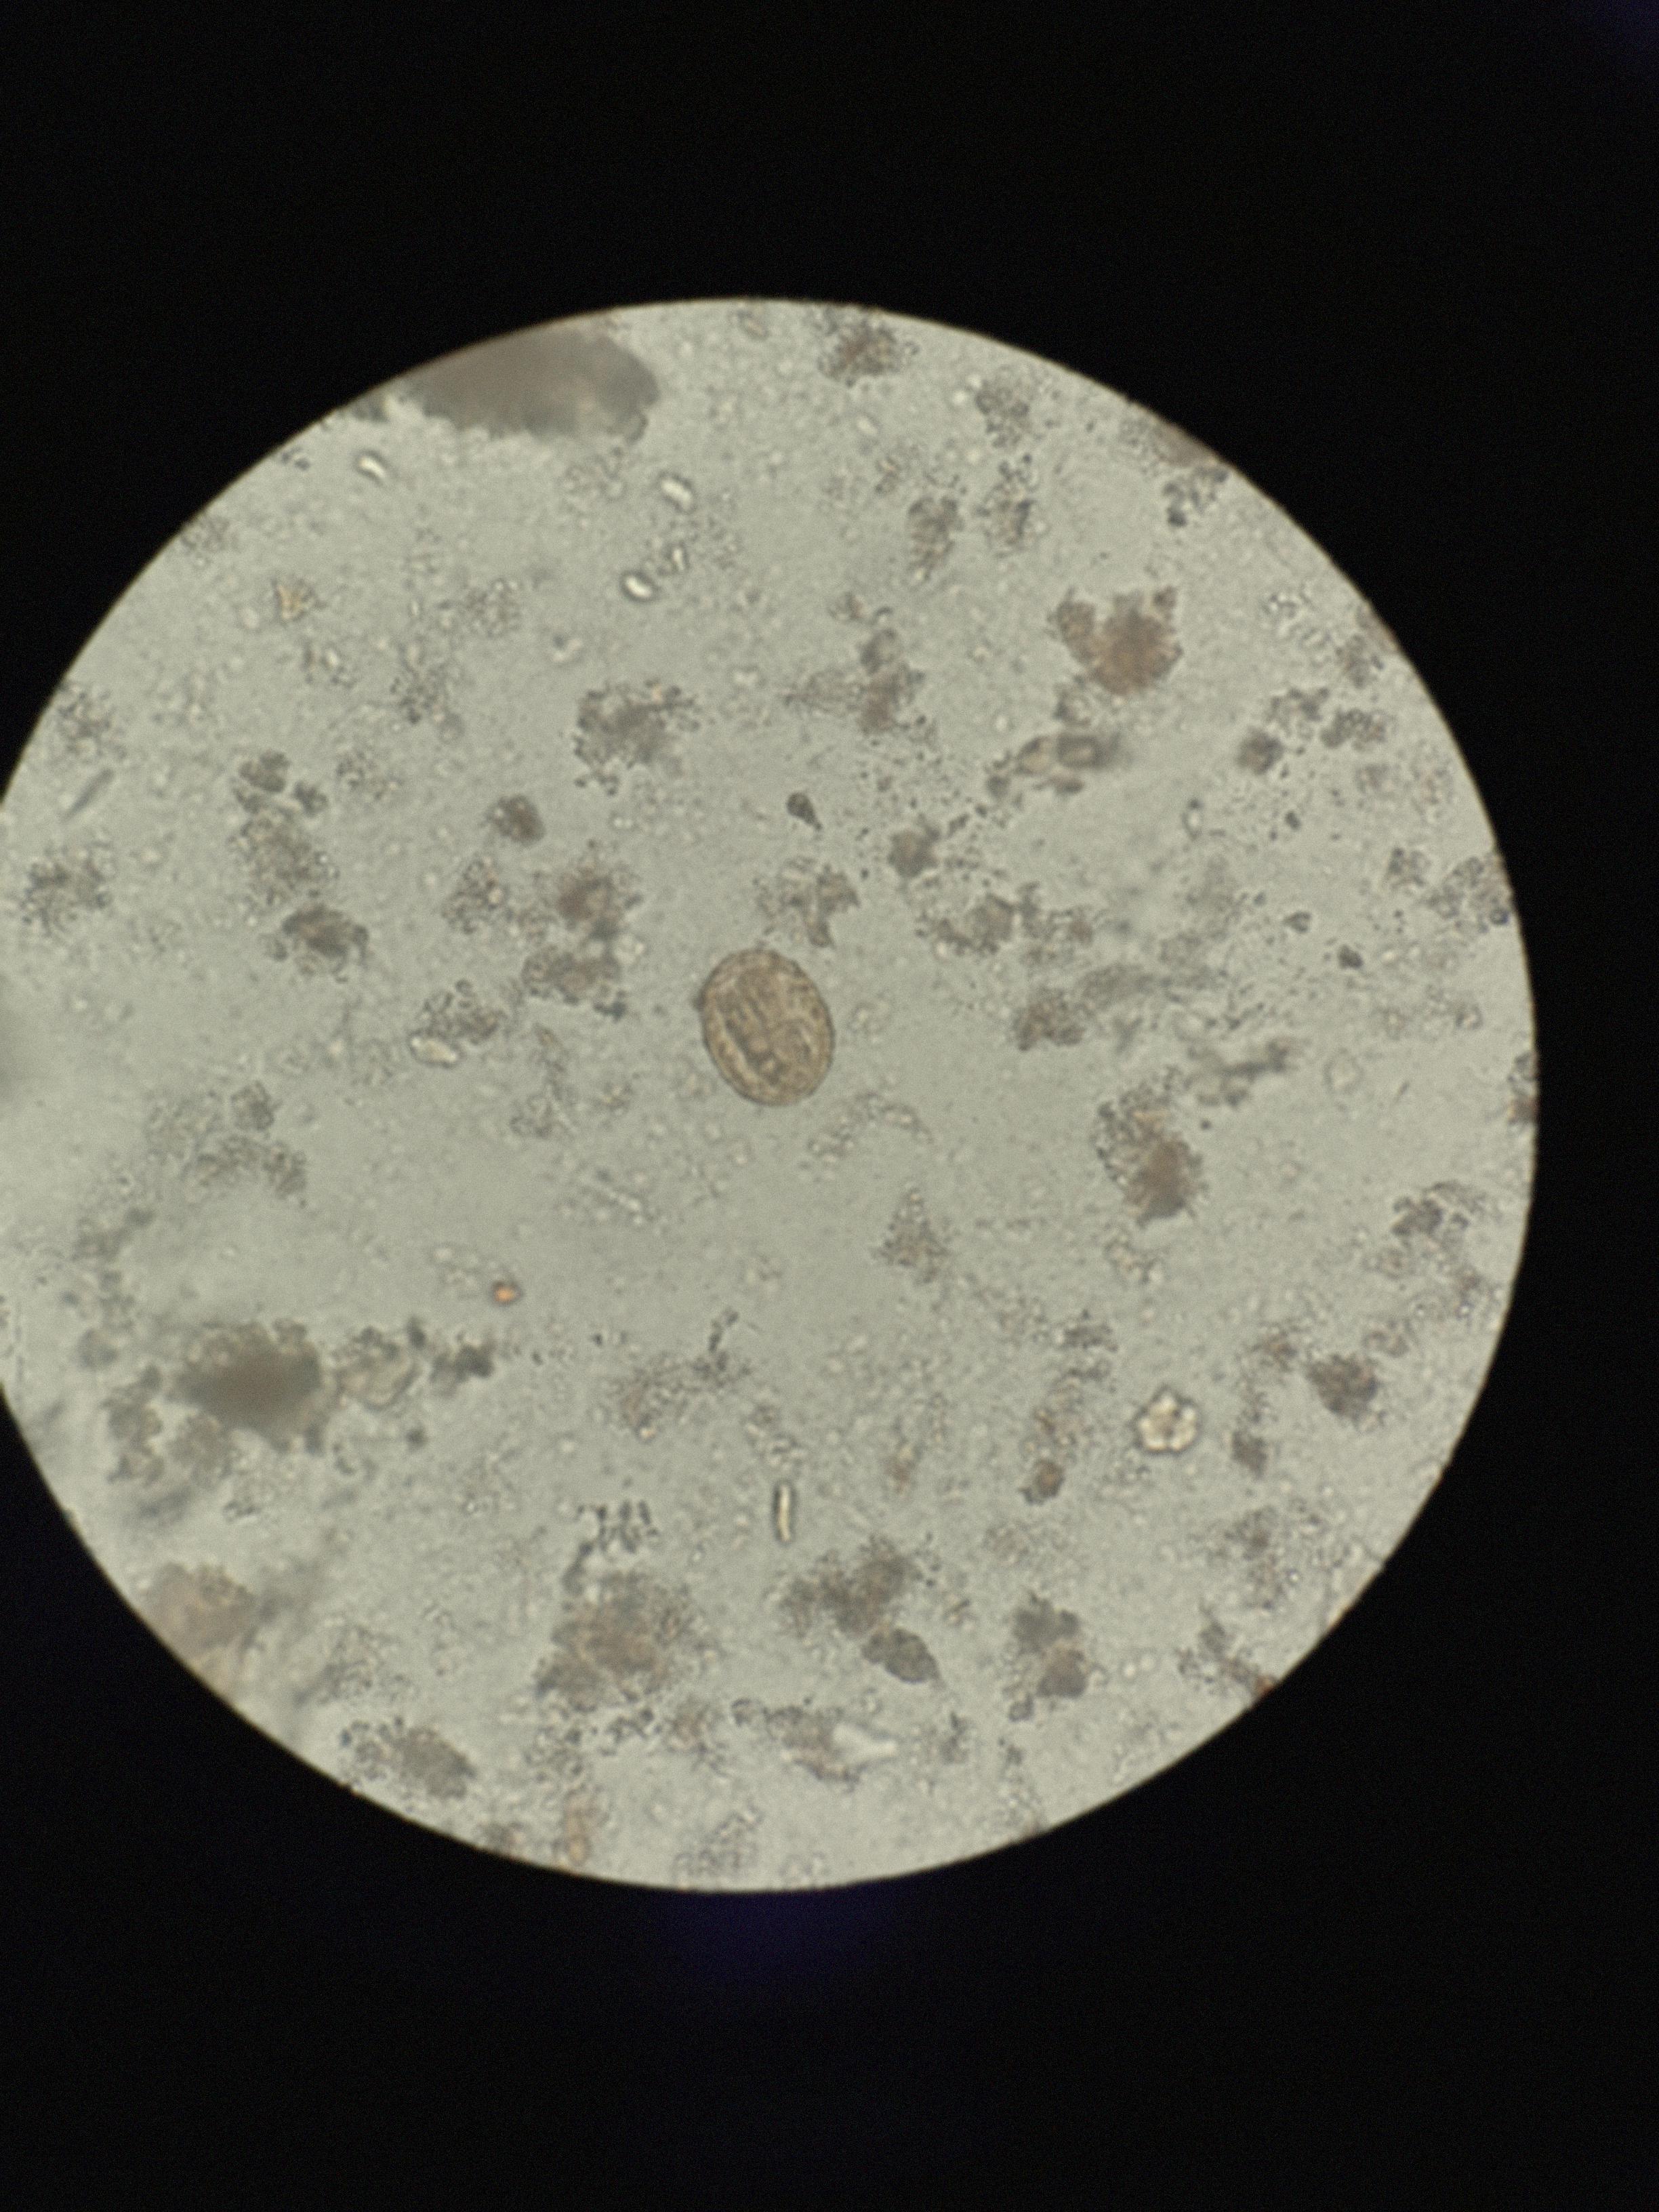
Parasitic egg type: Ascaris lumbricoides